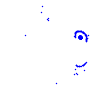
Particle: pion